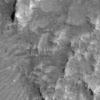
Label: not_dusty